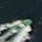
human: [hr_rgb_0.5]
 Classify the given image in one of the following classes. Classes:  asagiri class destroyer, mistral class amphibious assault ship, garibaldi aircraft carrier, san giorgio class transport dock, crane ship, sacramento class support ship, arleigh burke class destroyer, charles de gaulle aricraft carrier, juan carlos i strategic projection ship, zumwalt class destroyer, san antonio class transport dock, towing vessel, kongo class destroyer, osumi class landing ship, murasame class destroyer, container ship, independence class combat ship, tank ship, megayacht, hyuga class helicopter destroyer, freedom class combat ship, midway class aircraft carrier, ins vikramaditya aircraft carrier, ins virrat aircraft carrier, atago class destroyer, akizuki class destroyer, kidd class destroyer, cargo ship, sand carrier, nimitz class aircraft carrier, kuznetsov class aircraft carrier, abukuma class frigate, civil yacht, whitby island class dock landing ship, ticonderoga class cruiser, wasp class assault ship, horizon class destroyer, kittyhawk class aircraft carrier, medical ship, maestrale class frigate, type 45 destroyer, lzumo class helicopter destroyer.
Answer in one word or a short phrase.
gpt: Civil yacht